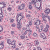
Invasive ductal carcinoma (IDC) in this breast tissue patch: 0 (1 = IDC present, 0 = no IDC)